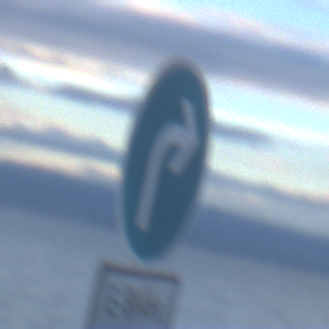
Verkehrszeichen: VorgeschriebeneFahrtrichtungRechts
Zusatzzeichen unten: BesondereFahrzeugeUndTransportgueter13
Umgebung: Outdoor, Suburban
Tageszeit: SunriseSunset
Wetter: PartlyCloudy
Licht: Natural
Jahreszeit: NotSpecified
Kontrast: LowContrast